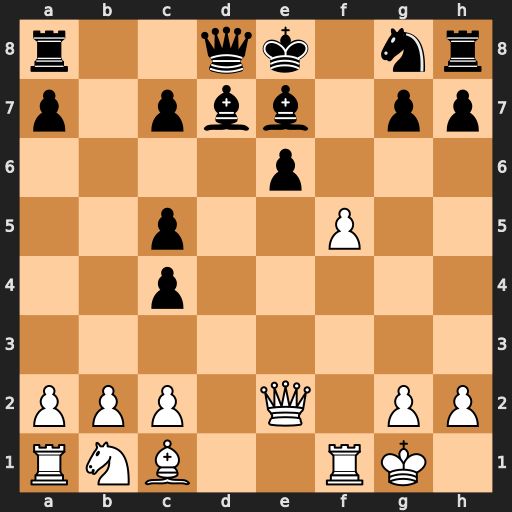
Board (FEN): r2qk1nr/p1pbb1pp/4p3/2p2P2/2p5/8/PPP1Q1PP/RNB2RK1
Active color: w
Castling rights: kq
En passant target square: -
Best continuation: Qh5+ g6 fxg6